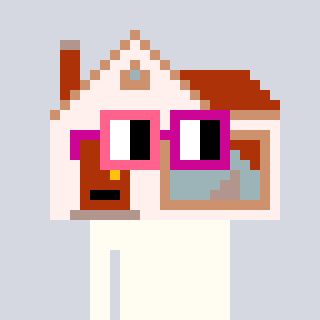
a pixel art character with square pink and red glasses, a house-shaped head and a grayscale-colored body on a cool background